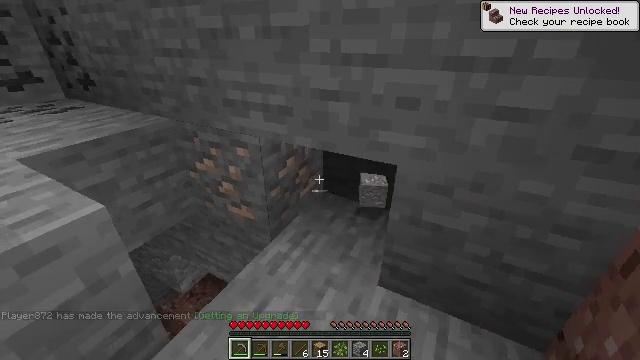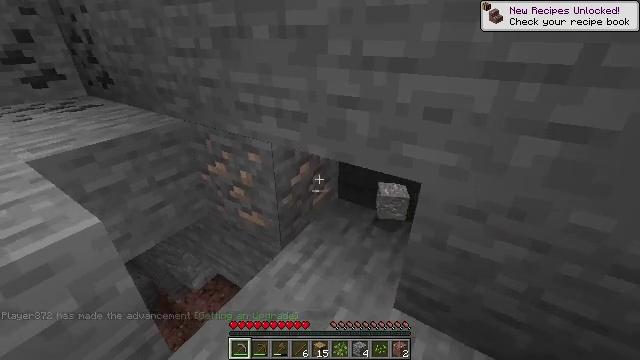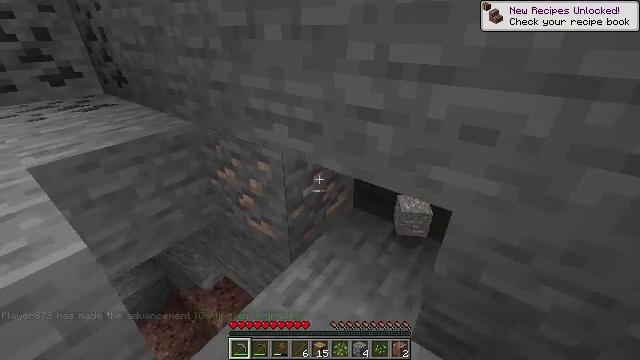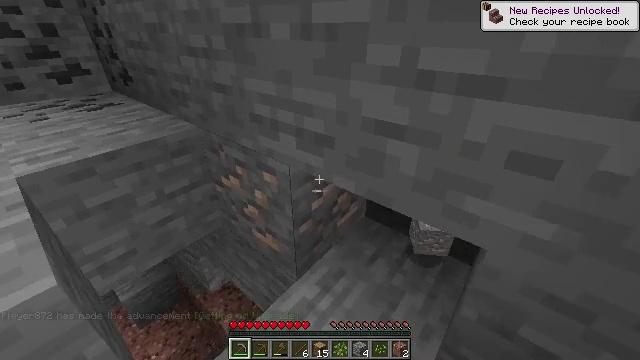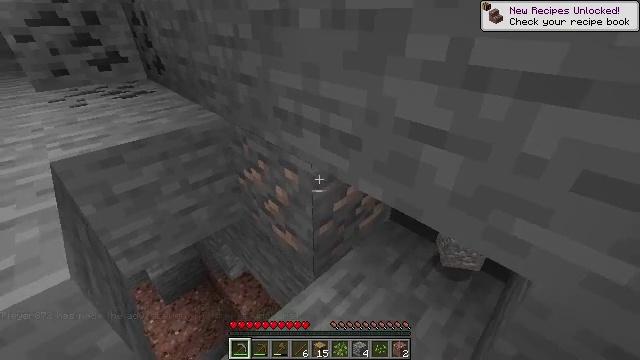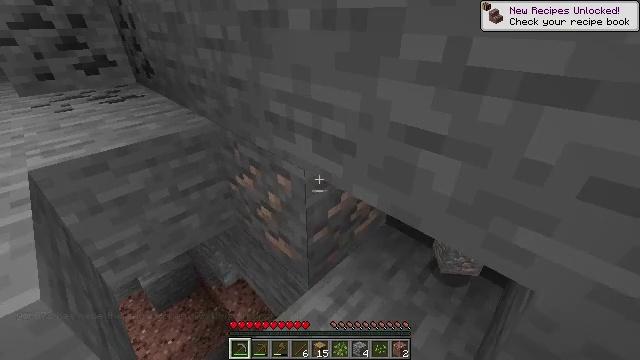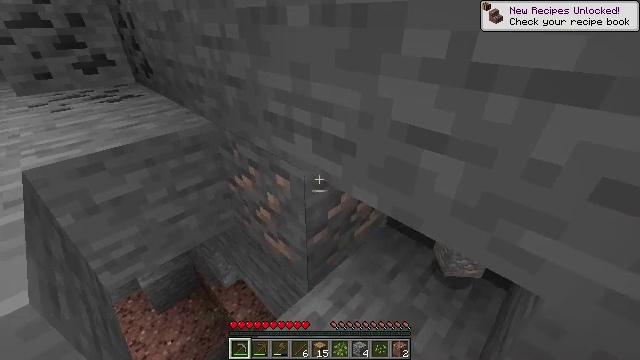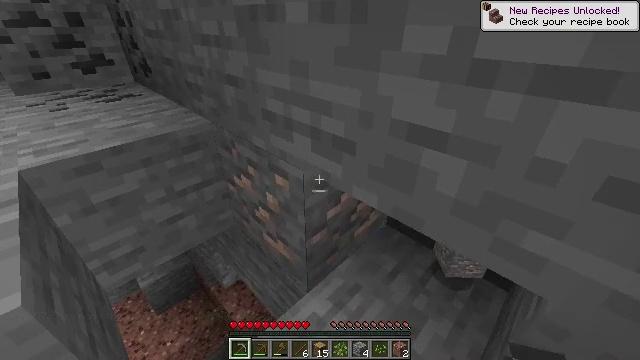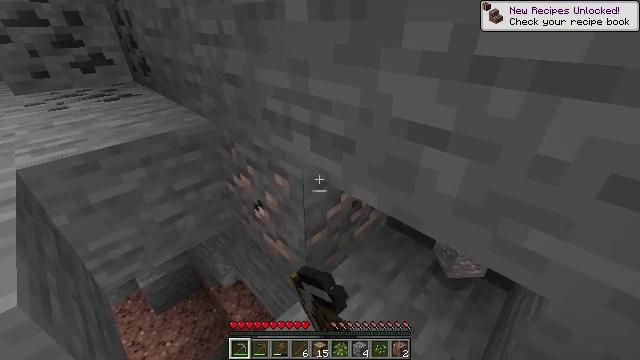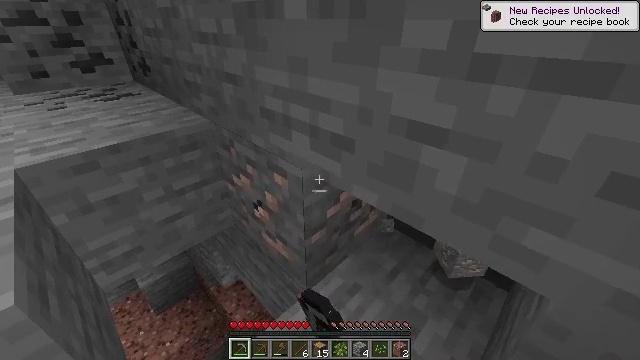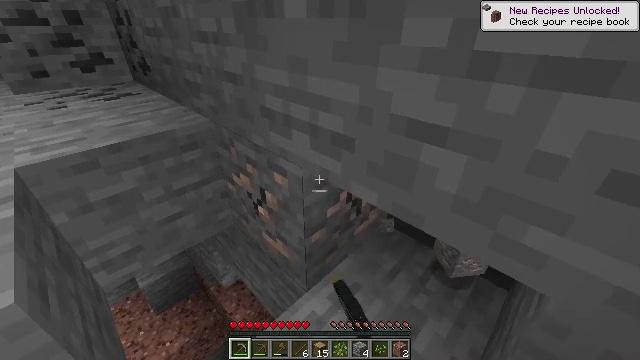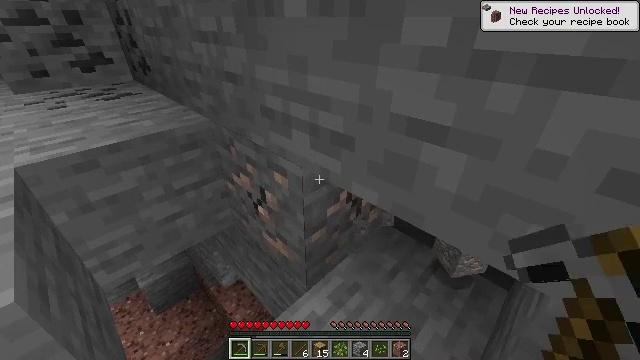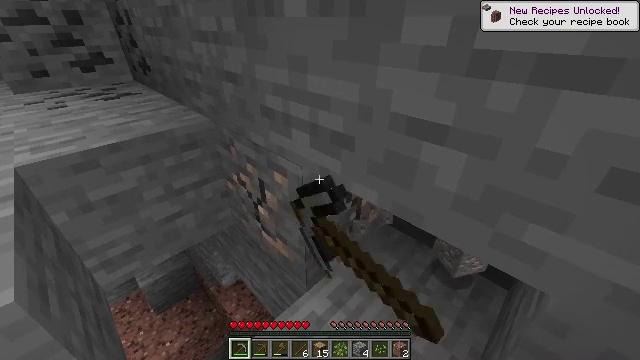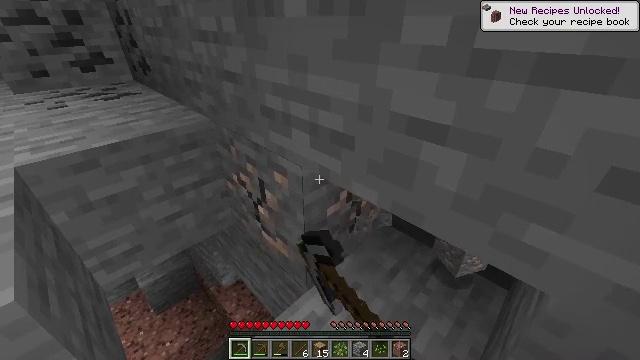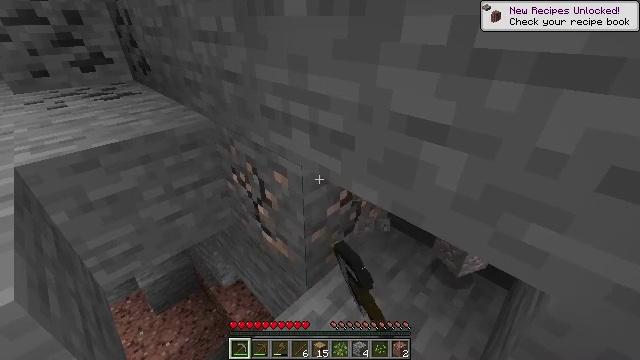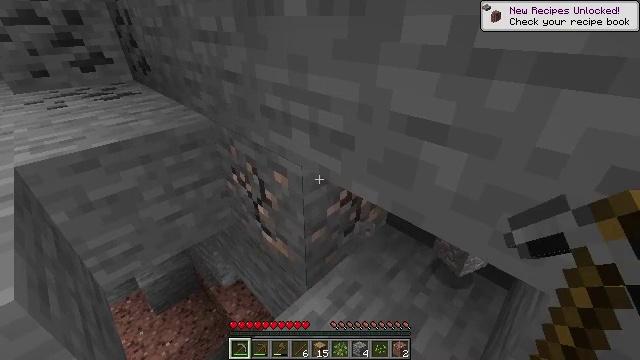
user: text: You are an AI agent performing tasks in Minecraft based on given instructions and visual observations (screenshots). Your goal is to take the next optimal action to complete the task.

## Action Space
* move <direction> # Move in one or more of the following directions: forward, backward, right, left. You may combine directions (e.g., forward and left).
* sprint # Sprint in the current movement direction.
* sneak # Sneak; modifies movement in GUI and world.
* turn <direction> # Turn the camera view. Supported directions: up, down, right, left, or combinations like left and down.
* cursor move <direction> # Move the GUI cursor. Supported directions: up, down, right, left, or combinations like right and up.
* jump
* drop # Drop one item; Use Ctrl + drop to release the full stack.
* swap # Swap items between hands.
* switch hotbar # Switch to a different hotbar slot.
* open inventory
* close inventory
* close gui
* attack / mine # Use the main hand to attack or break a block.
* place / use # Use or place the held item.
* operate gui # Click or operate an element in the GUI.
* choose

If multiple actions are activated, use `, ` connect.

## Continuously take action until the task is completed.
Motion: motion action
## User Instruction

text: Collect granite for building materials.
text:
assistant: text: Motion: move forward, turn left
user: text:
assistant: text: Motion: move forward, turn left
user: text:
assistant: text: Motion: turn left
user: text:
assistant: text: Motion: turn left and down
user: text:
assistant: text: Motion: turn right
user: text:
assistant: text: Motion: attack / mine
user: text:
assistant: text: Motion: attack / mine
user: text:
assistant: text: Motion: attack / mine
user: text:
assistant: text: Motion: attack / mine
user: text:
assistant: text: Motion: attack / mine
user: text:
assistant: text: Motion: attack / mine
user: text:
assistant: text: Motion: attack / mine
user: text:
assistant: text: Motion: attack / mine
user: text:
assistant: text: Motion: attack / mine
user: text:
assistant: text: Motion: attack / mine
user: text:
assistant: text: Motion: attack / mine
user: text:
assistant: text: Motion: attack / mine
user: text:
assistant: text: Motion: attack / mine
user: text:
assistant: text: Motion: attack / mine
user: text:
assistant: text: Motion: attack / mine
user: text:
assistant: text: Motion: attack / mine
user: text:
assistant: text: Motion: attack / mine
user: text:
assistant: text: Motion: attack / mine
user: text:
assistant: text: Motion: attack / mine
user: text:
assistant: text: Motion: attack / mine
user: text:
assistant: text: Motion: attack / mine
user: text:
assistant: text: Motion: attack / mine
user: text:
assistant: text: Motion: attack / mine
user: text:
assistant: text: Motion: attack / mine
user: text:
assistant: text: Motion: attack / mine